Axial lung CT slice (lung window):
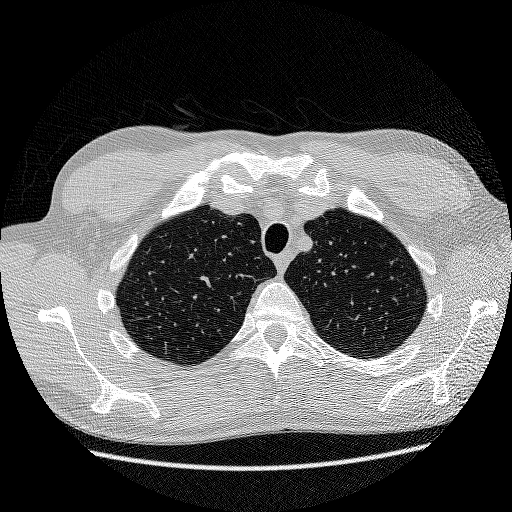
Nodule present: no